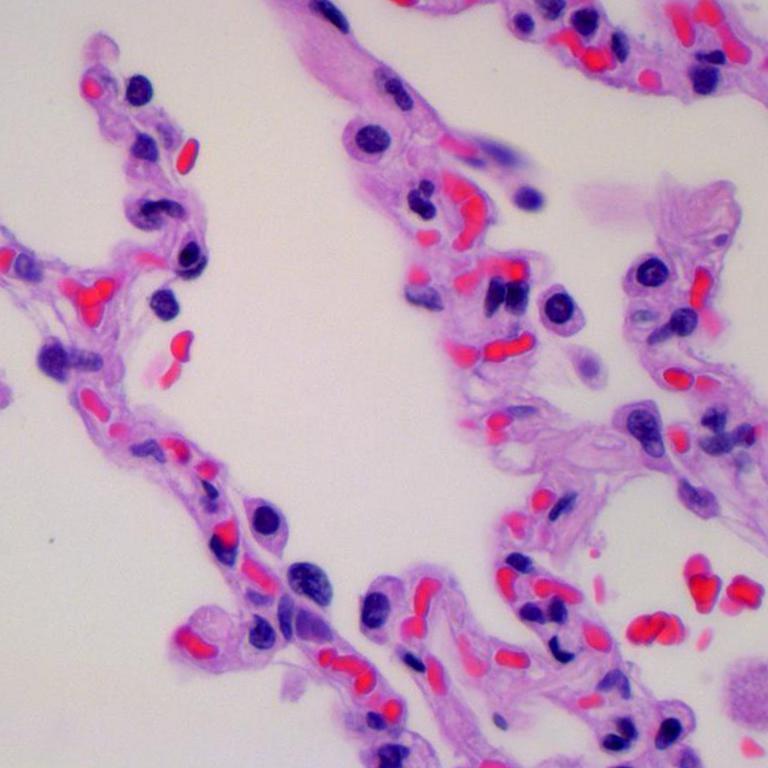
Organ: lung
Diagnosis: benign